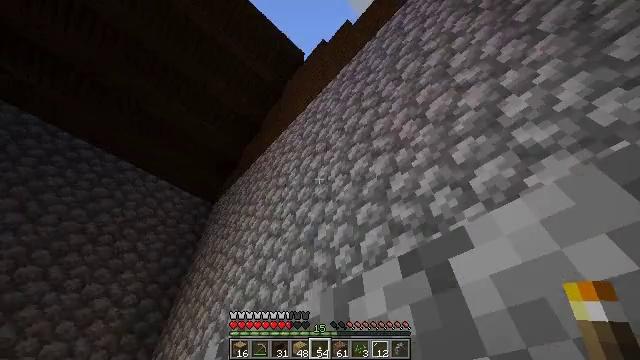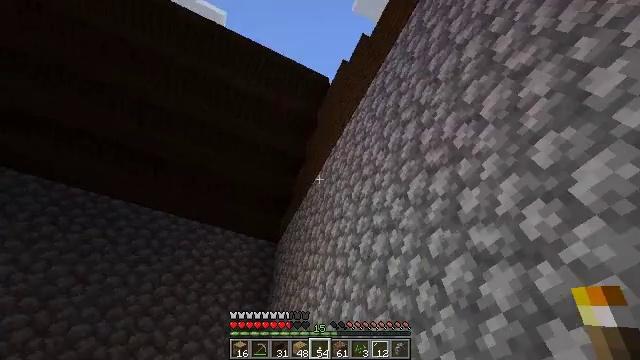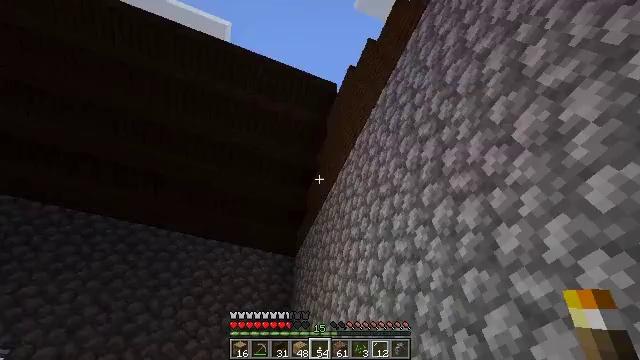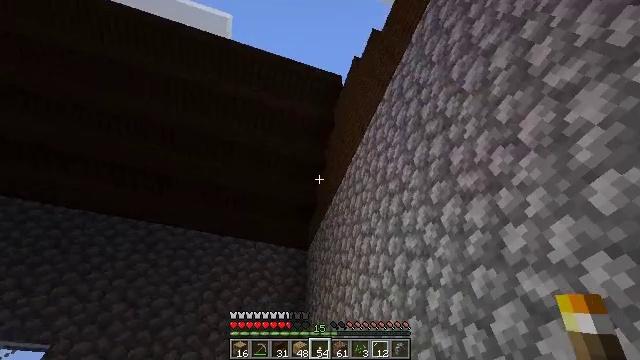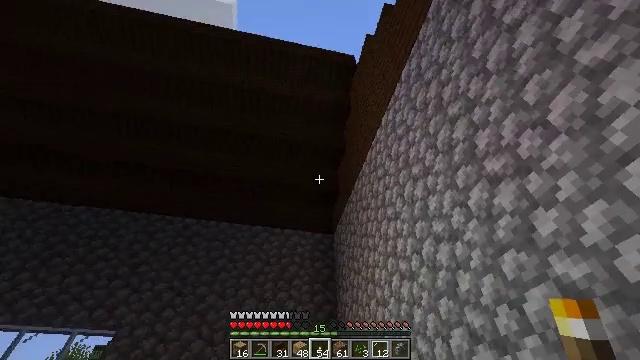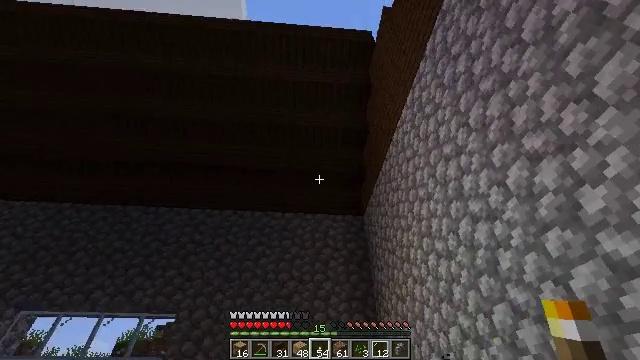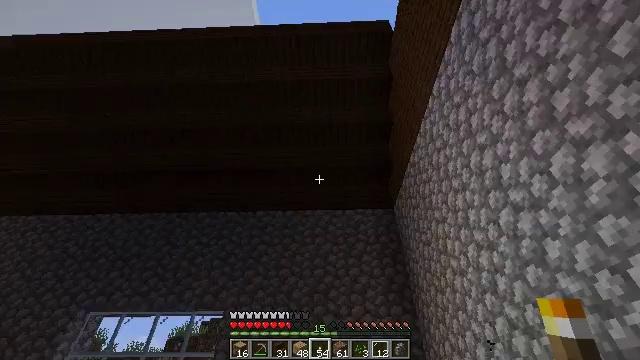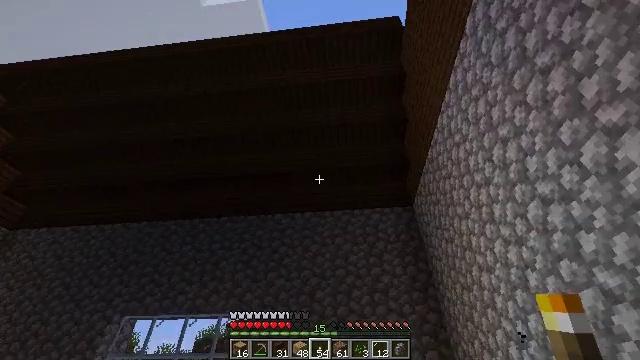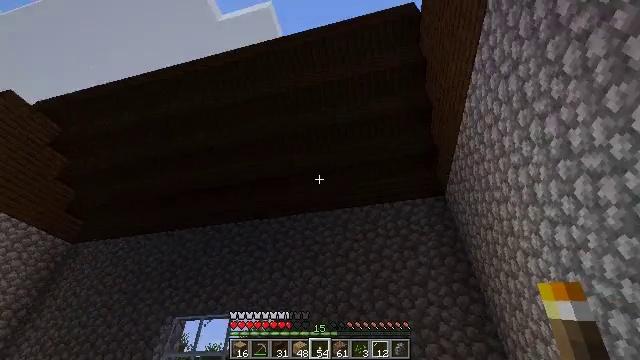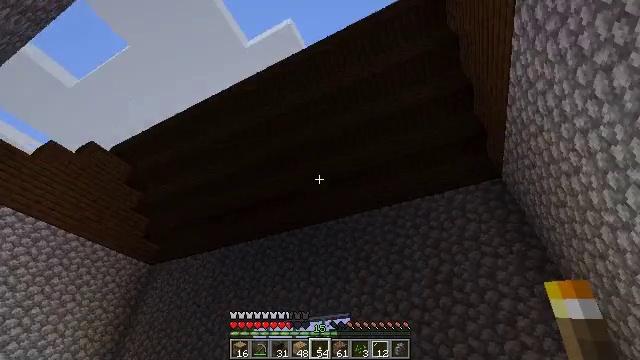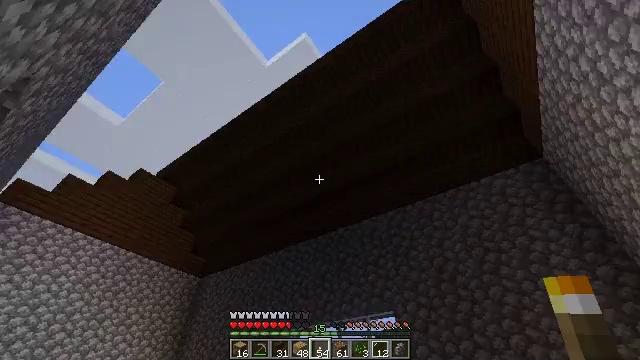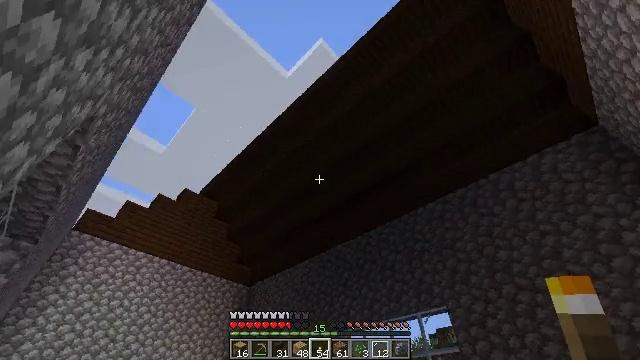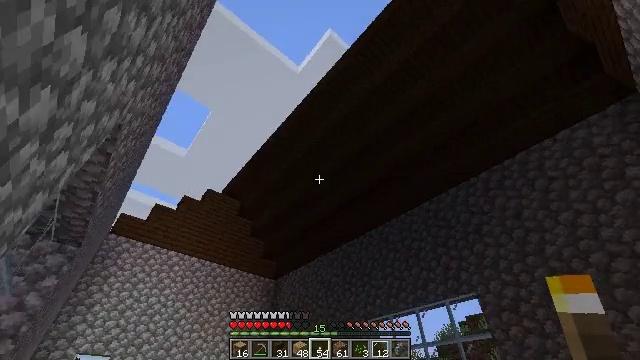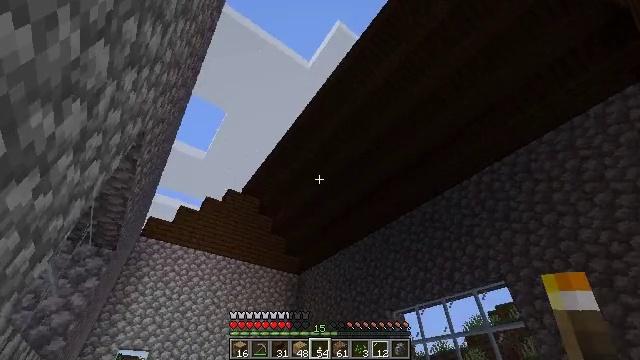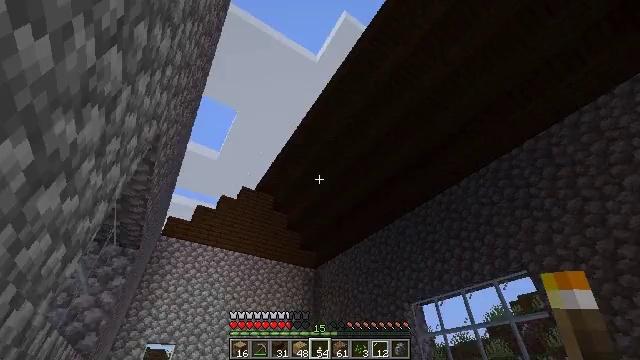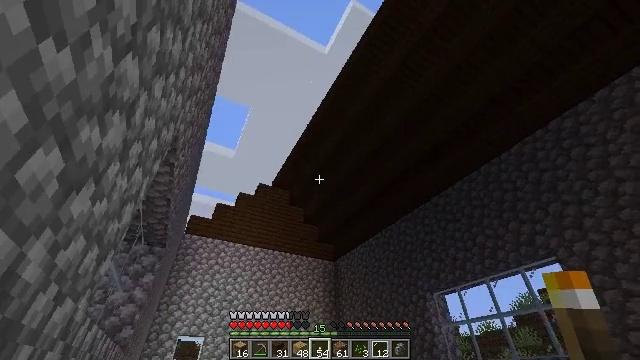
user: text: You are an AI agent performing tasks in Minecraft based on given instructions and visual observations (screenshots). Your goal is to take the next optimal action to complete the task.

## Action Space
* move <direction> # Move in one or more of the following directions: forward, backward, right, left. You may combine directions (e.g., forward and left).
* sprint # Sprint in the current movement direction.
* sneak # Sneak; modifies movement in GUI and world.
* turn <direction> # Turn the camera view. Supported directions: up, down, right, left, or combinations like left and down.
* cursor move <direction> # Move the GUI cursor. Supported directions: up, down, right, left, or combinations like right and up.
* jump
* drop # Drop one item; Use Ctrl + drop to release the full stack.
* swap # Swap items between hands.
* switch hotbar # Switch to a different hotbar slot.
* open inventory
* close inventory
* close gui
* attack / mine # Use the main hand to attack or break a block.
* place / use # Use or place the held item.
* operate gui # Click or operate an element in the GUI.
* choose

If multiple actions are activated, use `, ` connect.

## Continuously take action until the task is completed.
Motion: motion action
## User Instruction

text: Generate a cobblestone slab using cobblestone in the crafting table.
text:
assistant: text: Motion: move back, turn left and up
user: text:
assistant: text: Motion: move back, turn left
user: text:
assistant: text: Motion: move back and move left, turn left and down
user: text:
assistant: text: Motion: move back and move left, turn left and down
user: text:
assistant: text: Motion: move back and move left, turn left and down
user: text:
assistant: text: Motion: turn left and down
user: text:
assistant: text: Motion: turn left
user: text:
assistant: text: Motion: turn left
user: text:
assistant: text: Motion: turn left and up
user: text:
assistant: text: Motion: turn left and up
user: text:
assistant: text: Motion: turn left
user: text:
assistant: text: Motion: turn left and down
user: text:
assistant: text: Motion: turn left and down
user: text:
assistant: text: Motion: turn left and down
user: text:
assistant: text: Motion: turn left and down
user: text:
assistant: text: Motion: no_op
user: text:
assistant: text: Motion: no_op
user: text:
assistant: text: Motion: no_op
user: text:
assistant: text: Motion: no_op
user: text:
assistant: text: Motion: no_op
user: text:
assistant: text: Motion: move forward
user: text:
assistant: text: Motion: move forward
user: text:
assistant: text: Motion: move forward
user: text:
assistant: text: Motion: move forward
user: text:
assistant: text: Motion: move forward, turn left
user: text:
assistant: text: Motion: move forward
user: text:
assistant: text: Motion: move forward and move left
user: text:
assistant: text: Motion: move forward and move left
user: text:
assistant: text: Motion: move forward and move left
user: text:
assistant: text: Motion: move forward and move left